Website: ulta-beauty
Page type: payment
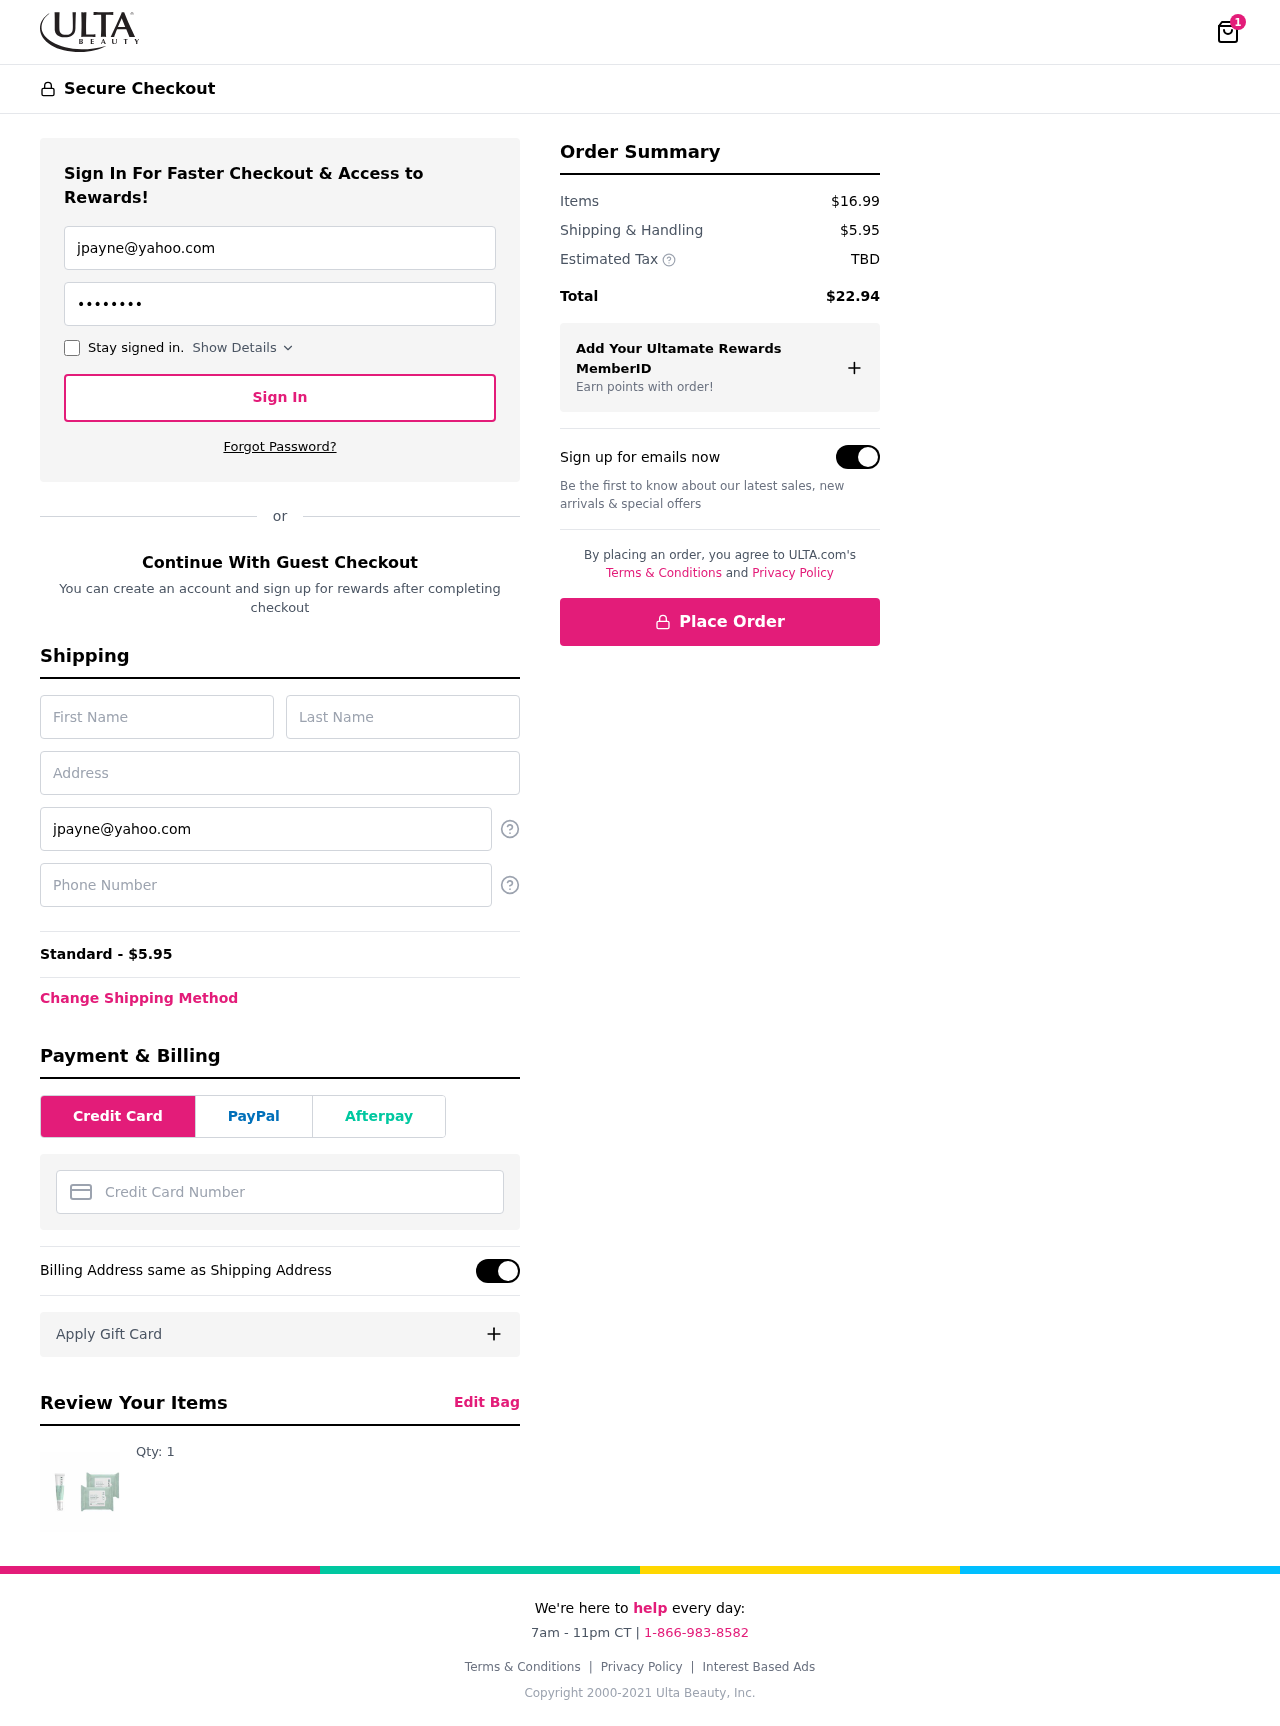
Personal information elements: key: PII_CARD_NUMBER
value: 6011 3786 7600 9024
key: PII_EMAIL
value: jpayne@yahoo.com
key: PII_FIRSTNAME
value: Jeffrey
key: PII_LASTNAME
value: Payne
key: PII_PHONE
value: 9323483569
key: PII_STREET
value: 08985 Johnston Spurs Apt. 187
Product elements: key: PRODUCT1_QUANTITY
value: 1
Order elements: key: ORDER_NUM_ITEMS
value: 1
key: ORDER_SHIPPING_COST
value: $5.95
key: ORDER_SHIPPING_COST
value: Standard - $5.95
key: ORDER_SUBTOTAL
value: $16.99
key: ORDER_TAX
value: TBD
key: ORDER_TOTAL
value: $22.94